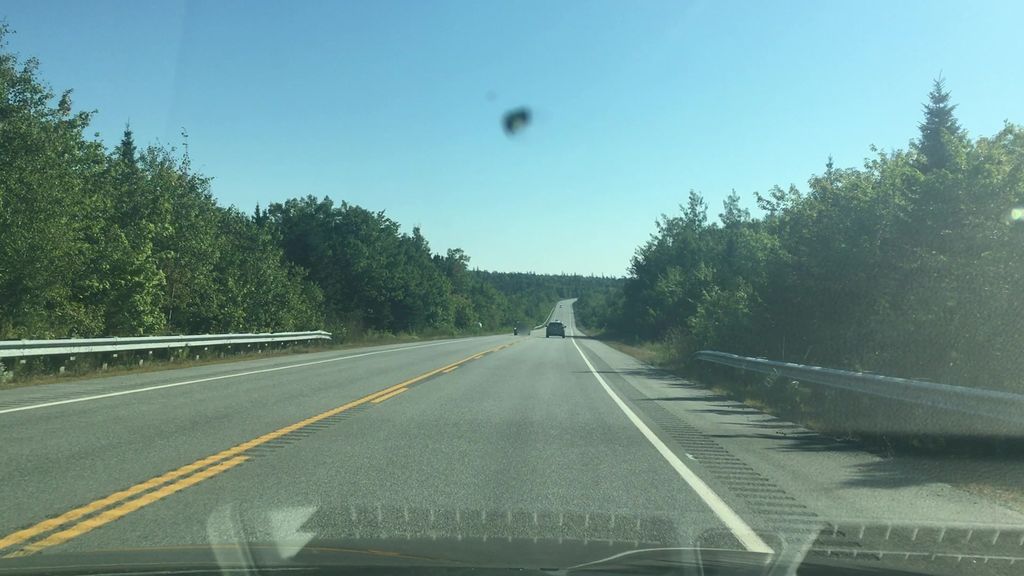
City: halifax